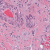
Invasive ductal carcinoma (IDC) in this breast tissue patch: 1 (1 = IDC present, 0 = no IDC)